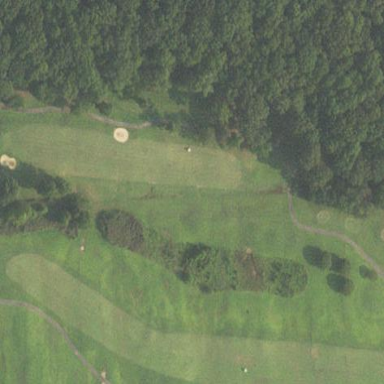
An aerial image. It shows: Rough area on grassy golf course.